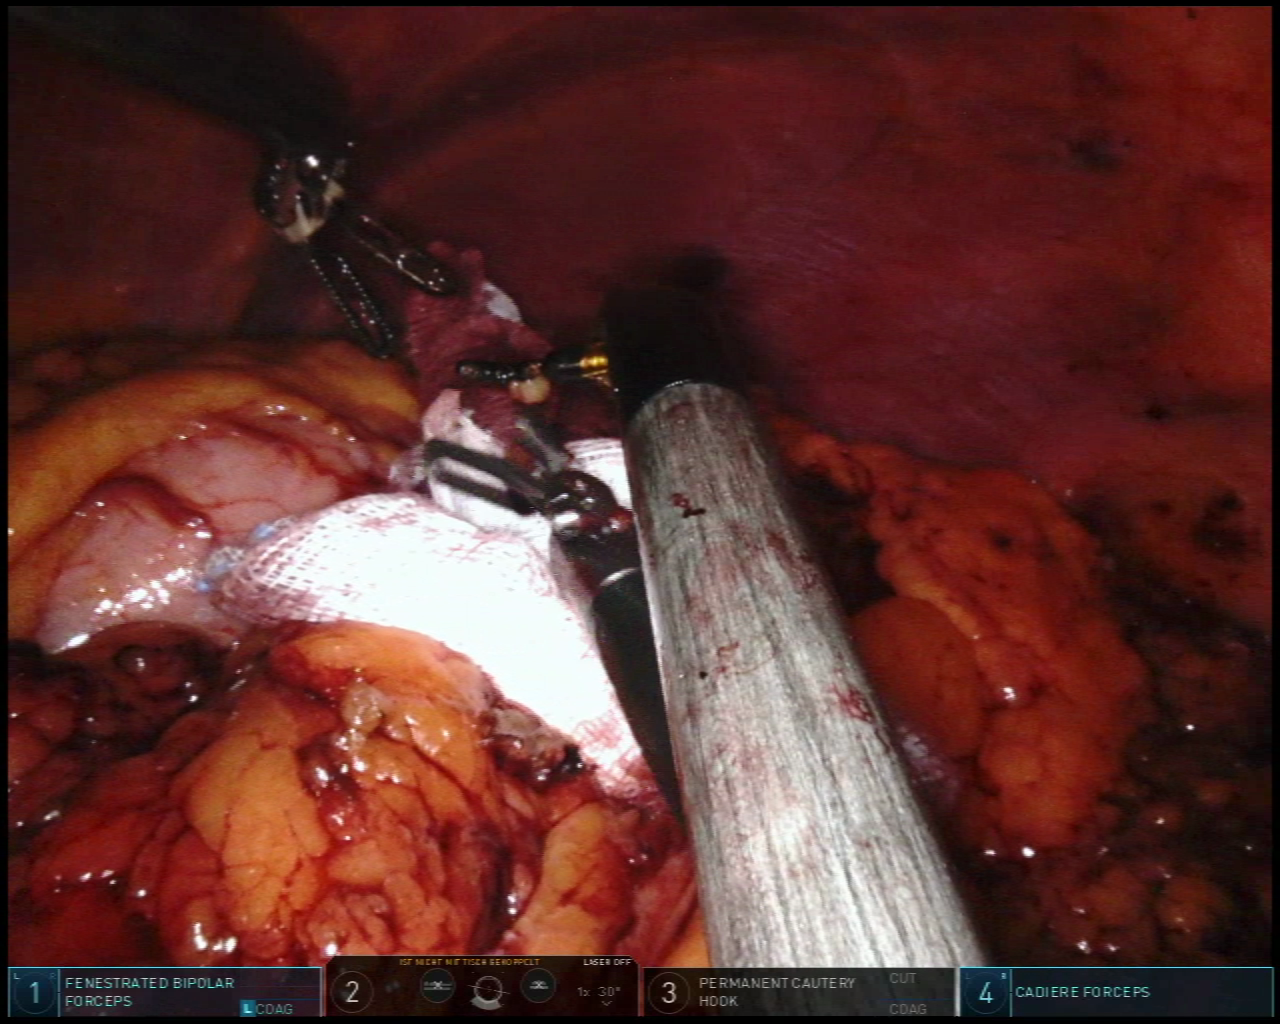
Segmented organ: stomach
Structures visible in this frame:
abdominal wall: yes
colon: yes
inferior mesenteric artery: no
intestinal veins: no
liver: no
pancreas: no
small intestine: no
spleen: no
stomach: yes
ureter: no
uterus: no
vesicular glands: no